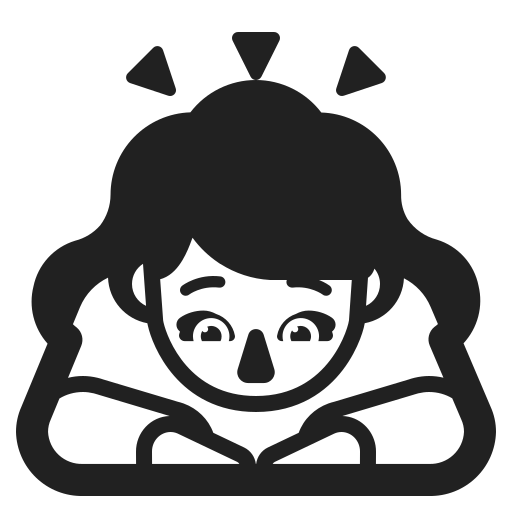
woman bowing high contrast default